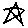
Label: star